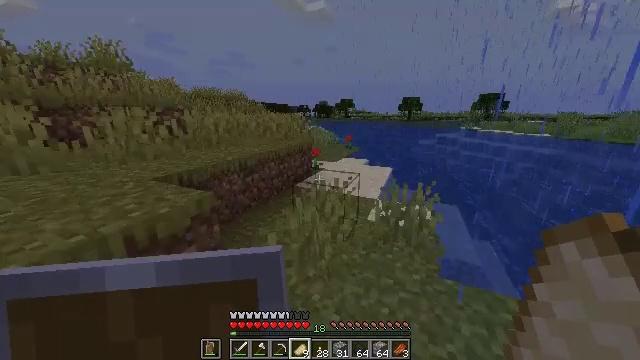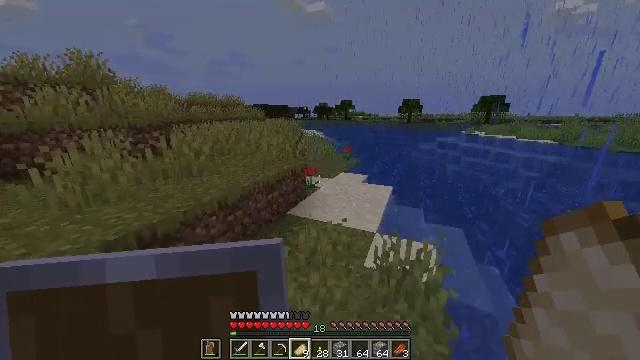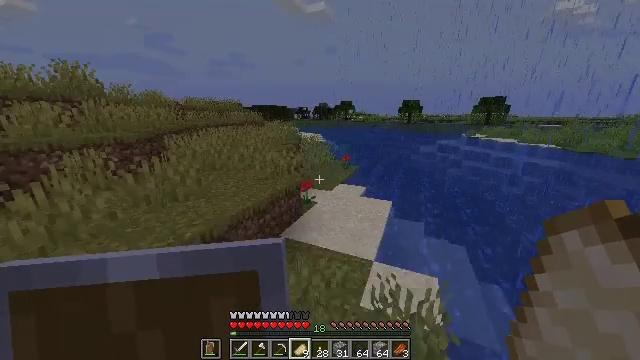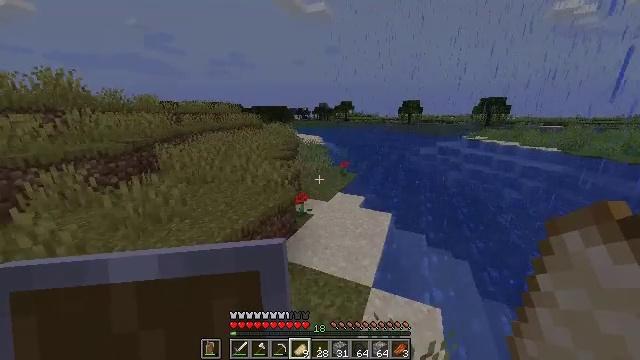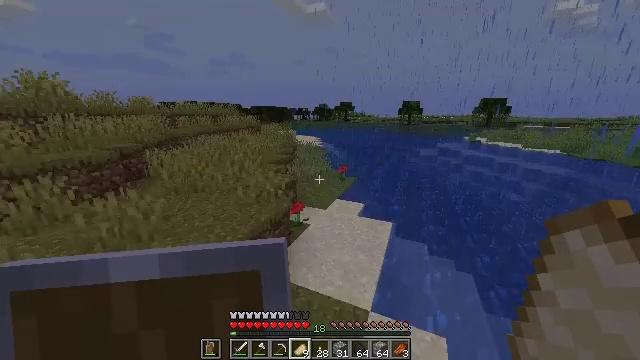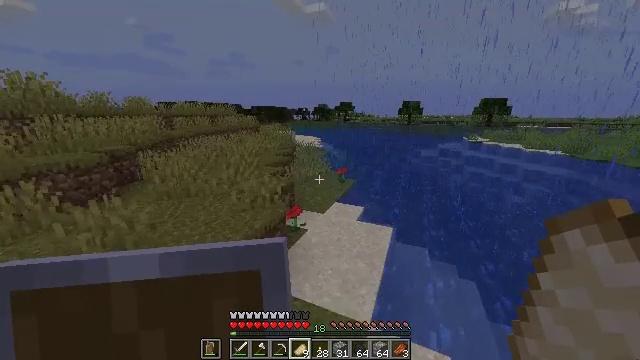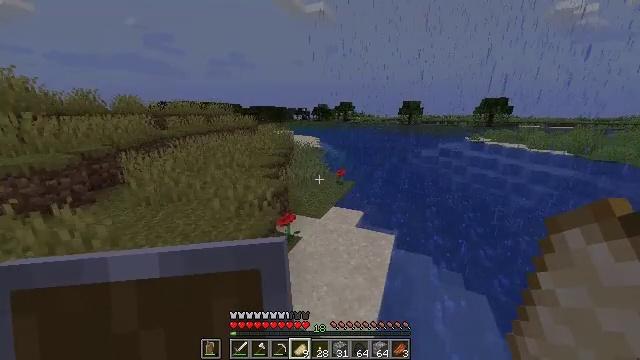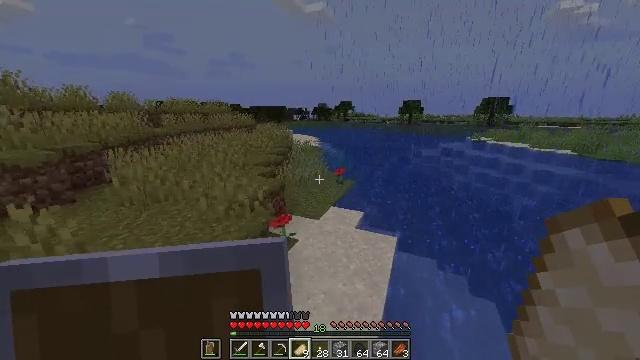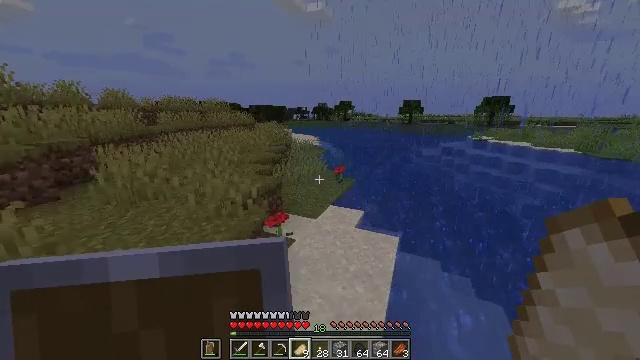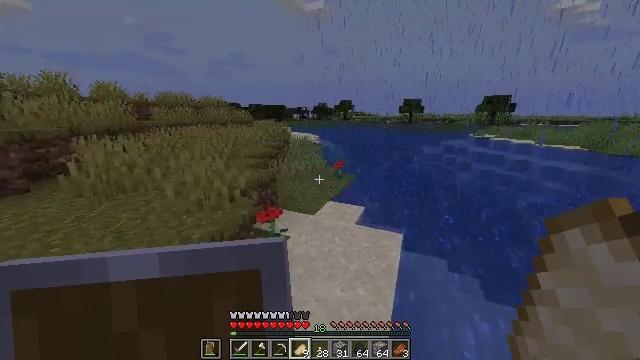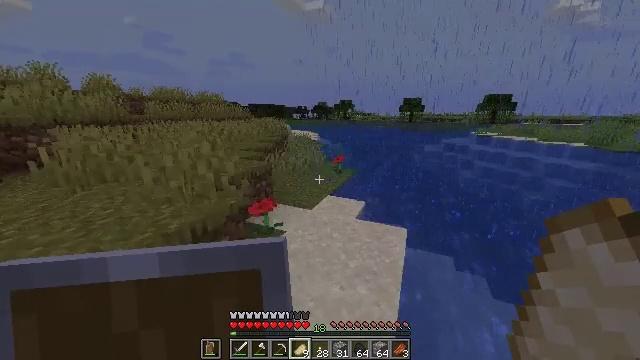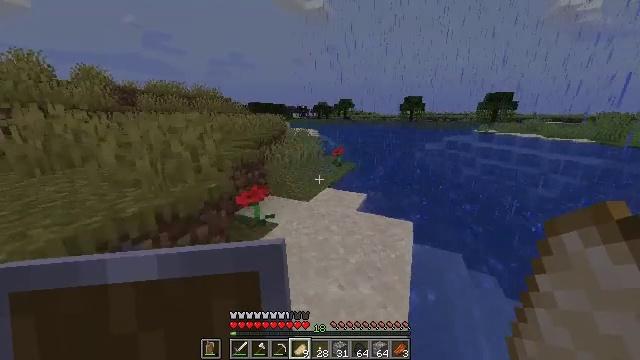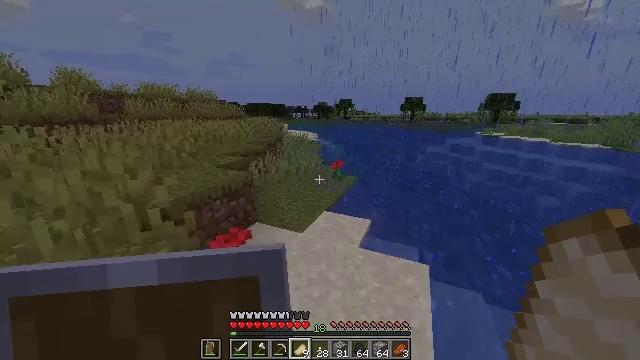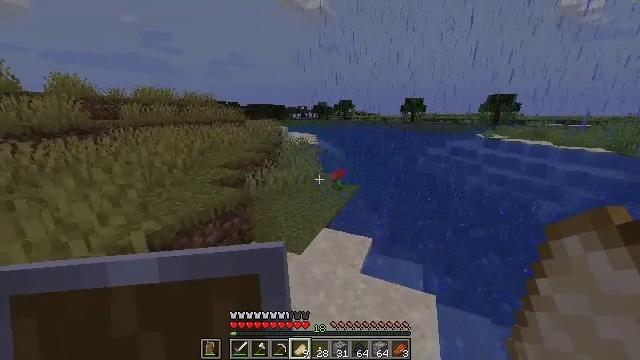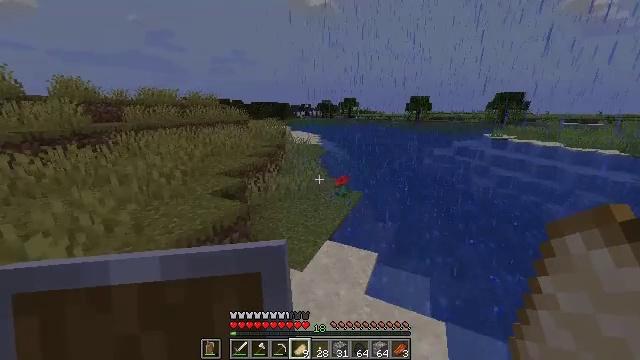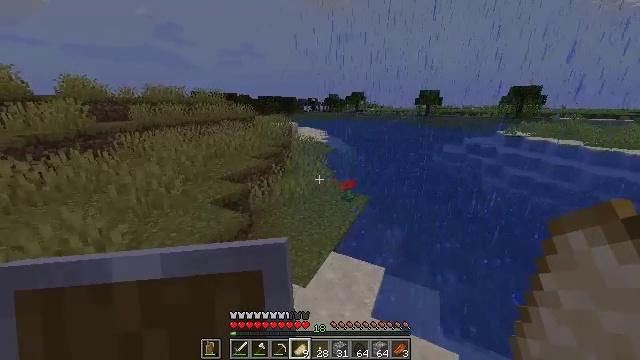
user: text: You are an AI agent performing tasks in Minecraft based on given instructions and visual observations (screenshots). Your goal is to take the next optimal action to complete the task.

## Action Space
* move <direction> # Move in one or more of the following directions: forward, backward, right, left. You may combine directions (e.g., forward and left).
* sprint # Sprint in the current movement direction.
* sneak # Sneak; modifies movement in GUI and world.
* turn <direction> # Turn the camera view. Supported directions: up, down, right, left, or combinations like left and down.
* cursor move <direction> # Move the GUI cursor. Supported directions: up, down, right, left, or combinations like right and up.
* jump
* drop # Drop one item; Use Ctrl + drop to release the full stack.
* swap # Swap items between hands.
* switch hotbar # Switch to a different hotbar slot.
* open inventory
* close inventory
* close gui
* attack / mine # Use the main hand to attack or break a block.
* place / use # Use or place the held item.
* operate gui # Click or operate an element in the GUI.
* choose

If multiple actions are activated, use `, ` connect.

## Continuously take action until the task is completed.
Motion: motion action
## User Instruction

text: Drop an apple.
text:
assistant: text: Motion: move forward and move right, jump
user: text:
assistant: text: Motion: move forward and move right, jump
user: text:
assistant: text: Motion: move forward, jump
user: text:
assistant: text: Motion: move forward, jump
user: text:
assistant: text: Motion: move forward, jump
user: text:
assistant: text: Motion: move forward, jump
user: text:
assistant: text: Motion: move forward, jump
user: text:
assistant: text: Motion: move forward, jump
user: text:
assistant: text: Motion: move forward, jump
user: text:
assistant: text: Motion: move forward, jump
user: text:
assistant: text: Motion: move forward, jump
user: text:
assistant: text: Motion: move forward, jump
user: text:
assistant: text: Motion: move forward, jump
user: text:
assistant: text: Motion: move forward, turn left, jump
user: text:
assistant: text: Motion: move forward, turn left and down, jump
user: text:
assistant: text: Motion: move forward, turn left and down, jump
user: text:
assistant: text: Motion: move forward, jump
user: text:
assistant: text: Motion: move forward, jump
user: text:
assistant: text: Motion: move forward, jump
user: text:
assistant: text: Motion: move forward, jump
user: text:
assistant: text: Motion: move forward, jump
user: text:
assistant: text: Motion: move forward, jump
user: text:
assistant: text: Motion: move forward, jump
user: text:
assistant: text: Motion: move forward, jump
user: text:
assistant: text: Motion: move forward, jump
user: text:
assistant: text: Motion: move forward, jump
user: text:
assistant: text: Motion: move forward, turn left and down, jump
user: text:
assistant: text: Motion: move forward, turn left and down, jump
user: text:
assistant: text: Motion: move forward, jump
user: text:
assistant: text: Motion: move forward, jump